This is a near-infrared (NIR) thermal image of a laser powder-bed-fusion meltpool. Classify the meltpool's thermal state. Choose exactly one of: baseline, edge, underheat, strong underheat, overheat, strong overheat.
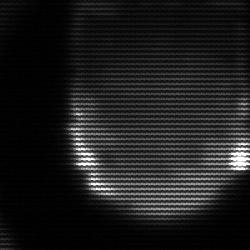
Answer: edge